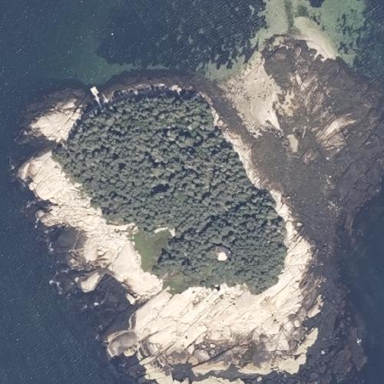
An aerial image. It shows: Island with natural coastline.